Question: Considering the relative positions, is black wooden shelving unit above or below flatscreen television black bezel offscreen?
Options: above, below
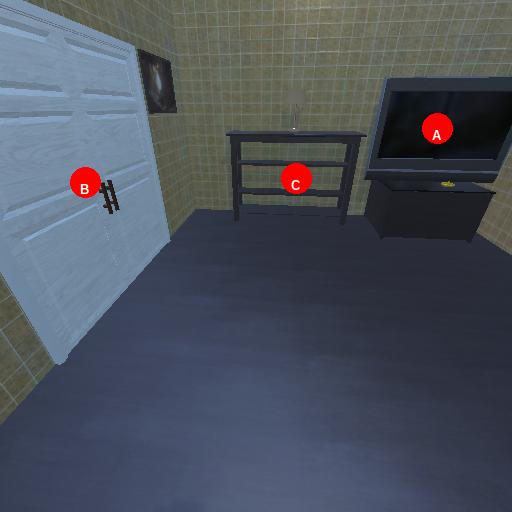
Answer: above